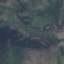
Label: HerbaceousVegetation